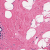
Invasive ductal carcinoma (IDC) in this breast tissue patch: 0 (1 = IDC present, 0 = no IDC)